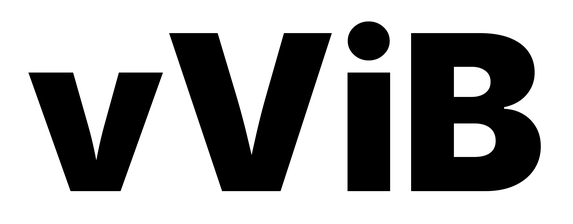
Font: Inter_Black